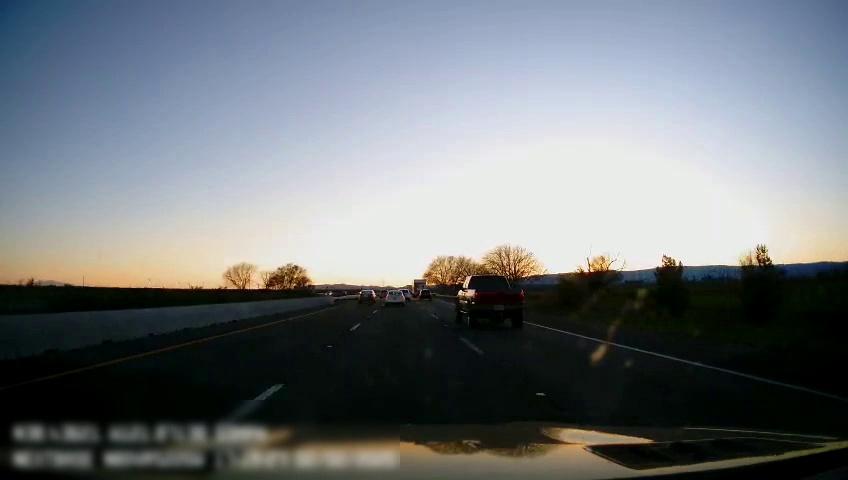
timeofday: Dusk/Dawn/Twilight
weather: Sunny
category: Drivable Space
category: Vehicles | Truck
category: Vehicles | SUV
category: Vehicles | Truck
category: Vehicles | Car
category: Vehicles | SUV
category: Vehicles | Car
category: Lanes | Current Lane
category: Lanes | Alternate Lane
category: Lanes | Alternate Lane
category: Lanes | Alternate Lane